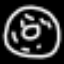
Label: donut